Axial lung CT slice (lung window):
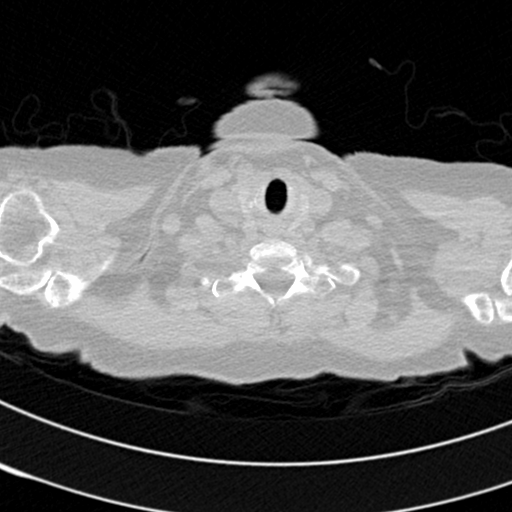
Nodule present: no